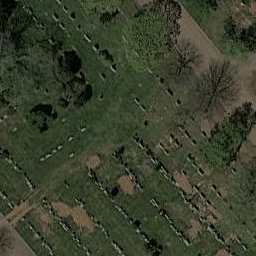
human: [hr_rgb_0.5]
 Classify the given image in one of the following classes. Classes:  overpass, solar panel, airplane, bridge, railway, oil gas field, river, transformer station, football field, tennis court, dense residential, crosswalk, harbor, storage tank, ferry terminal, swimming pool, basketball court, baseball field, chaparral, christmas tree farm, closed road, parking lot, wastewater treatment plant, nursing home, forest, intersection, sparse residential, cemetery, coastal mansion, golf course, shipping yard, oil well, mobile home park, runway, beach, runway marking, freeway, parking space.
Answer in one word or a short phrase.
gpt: cemetery